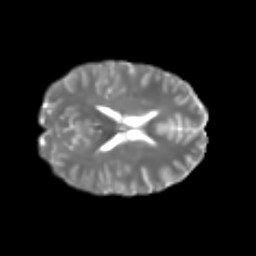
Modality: T2w
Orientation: axial
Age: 28
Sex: male
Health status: healthy